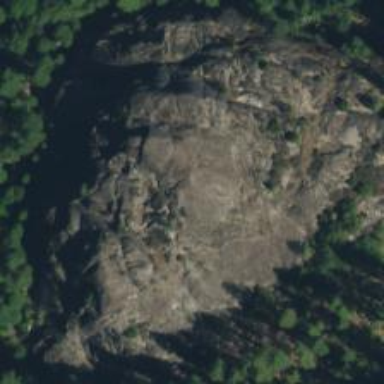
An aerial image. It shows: Landscape of bare rock.